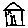
Label: house